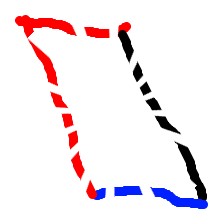
Shape: parallelogram